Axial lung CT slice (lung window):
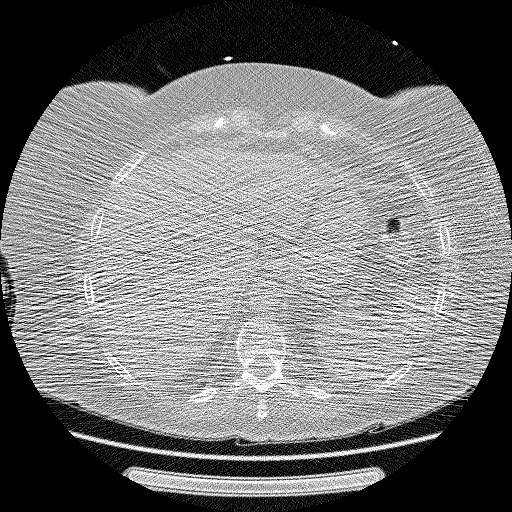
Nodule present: no